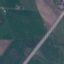
Land use / land cover class: Highway